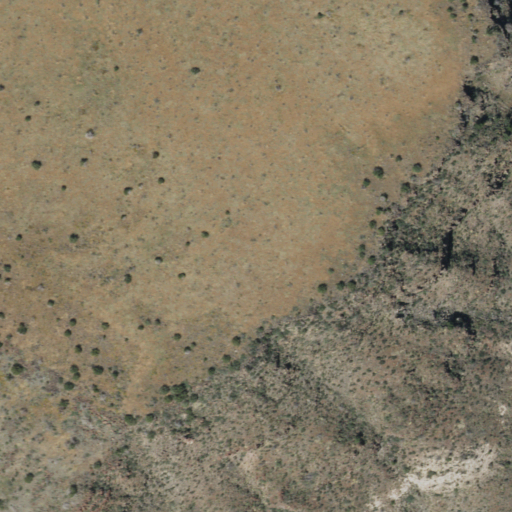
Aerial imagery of mountain in Arizona named New River Mesa containing grassland, shrub, and evergreen forest